Aerial crown-view tile of a tropical tree (Barro Colorado Island, Panama), acquired 20241014:
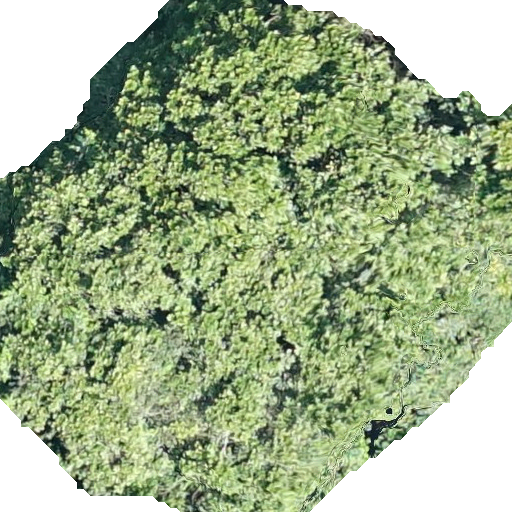
Species: Anacardium excelsum
GBIF accepted scientific name: Anacardium excelsum
Crown area: 377.342 m²